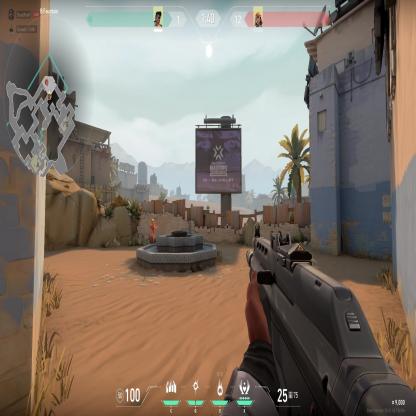
Label: enemy